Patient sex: M
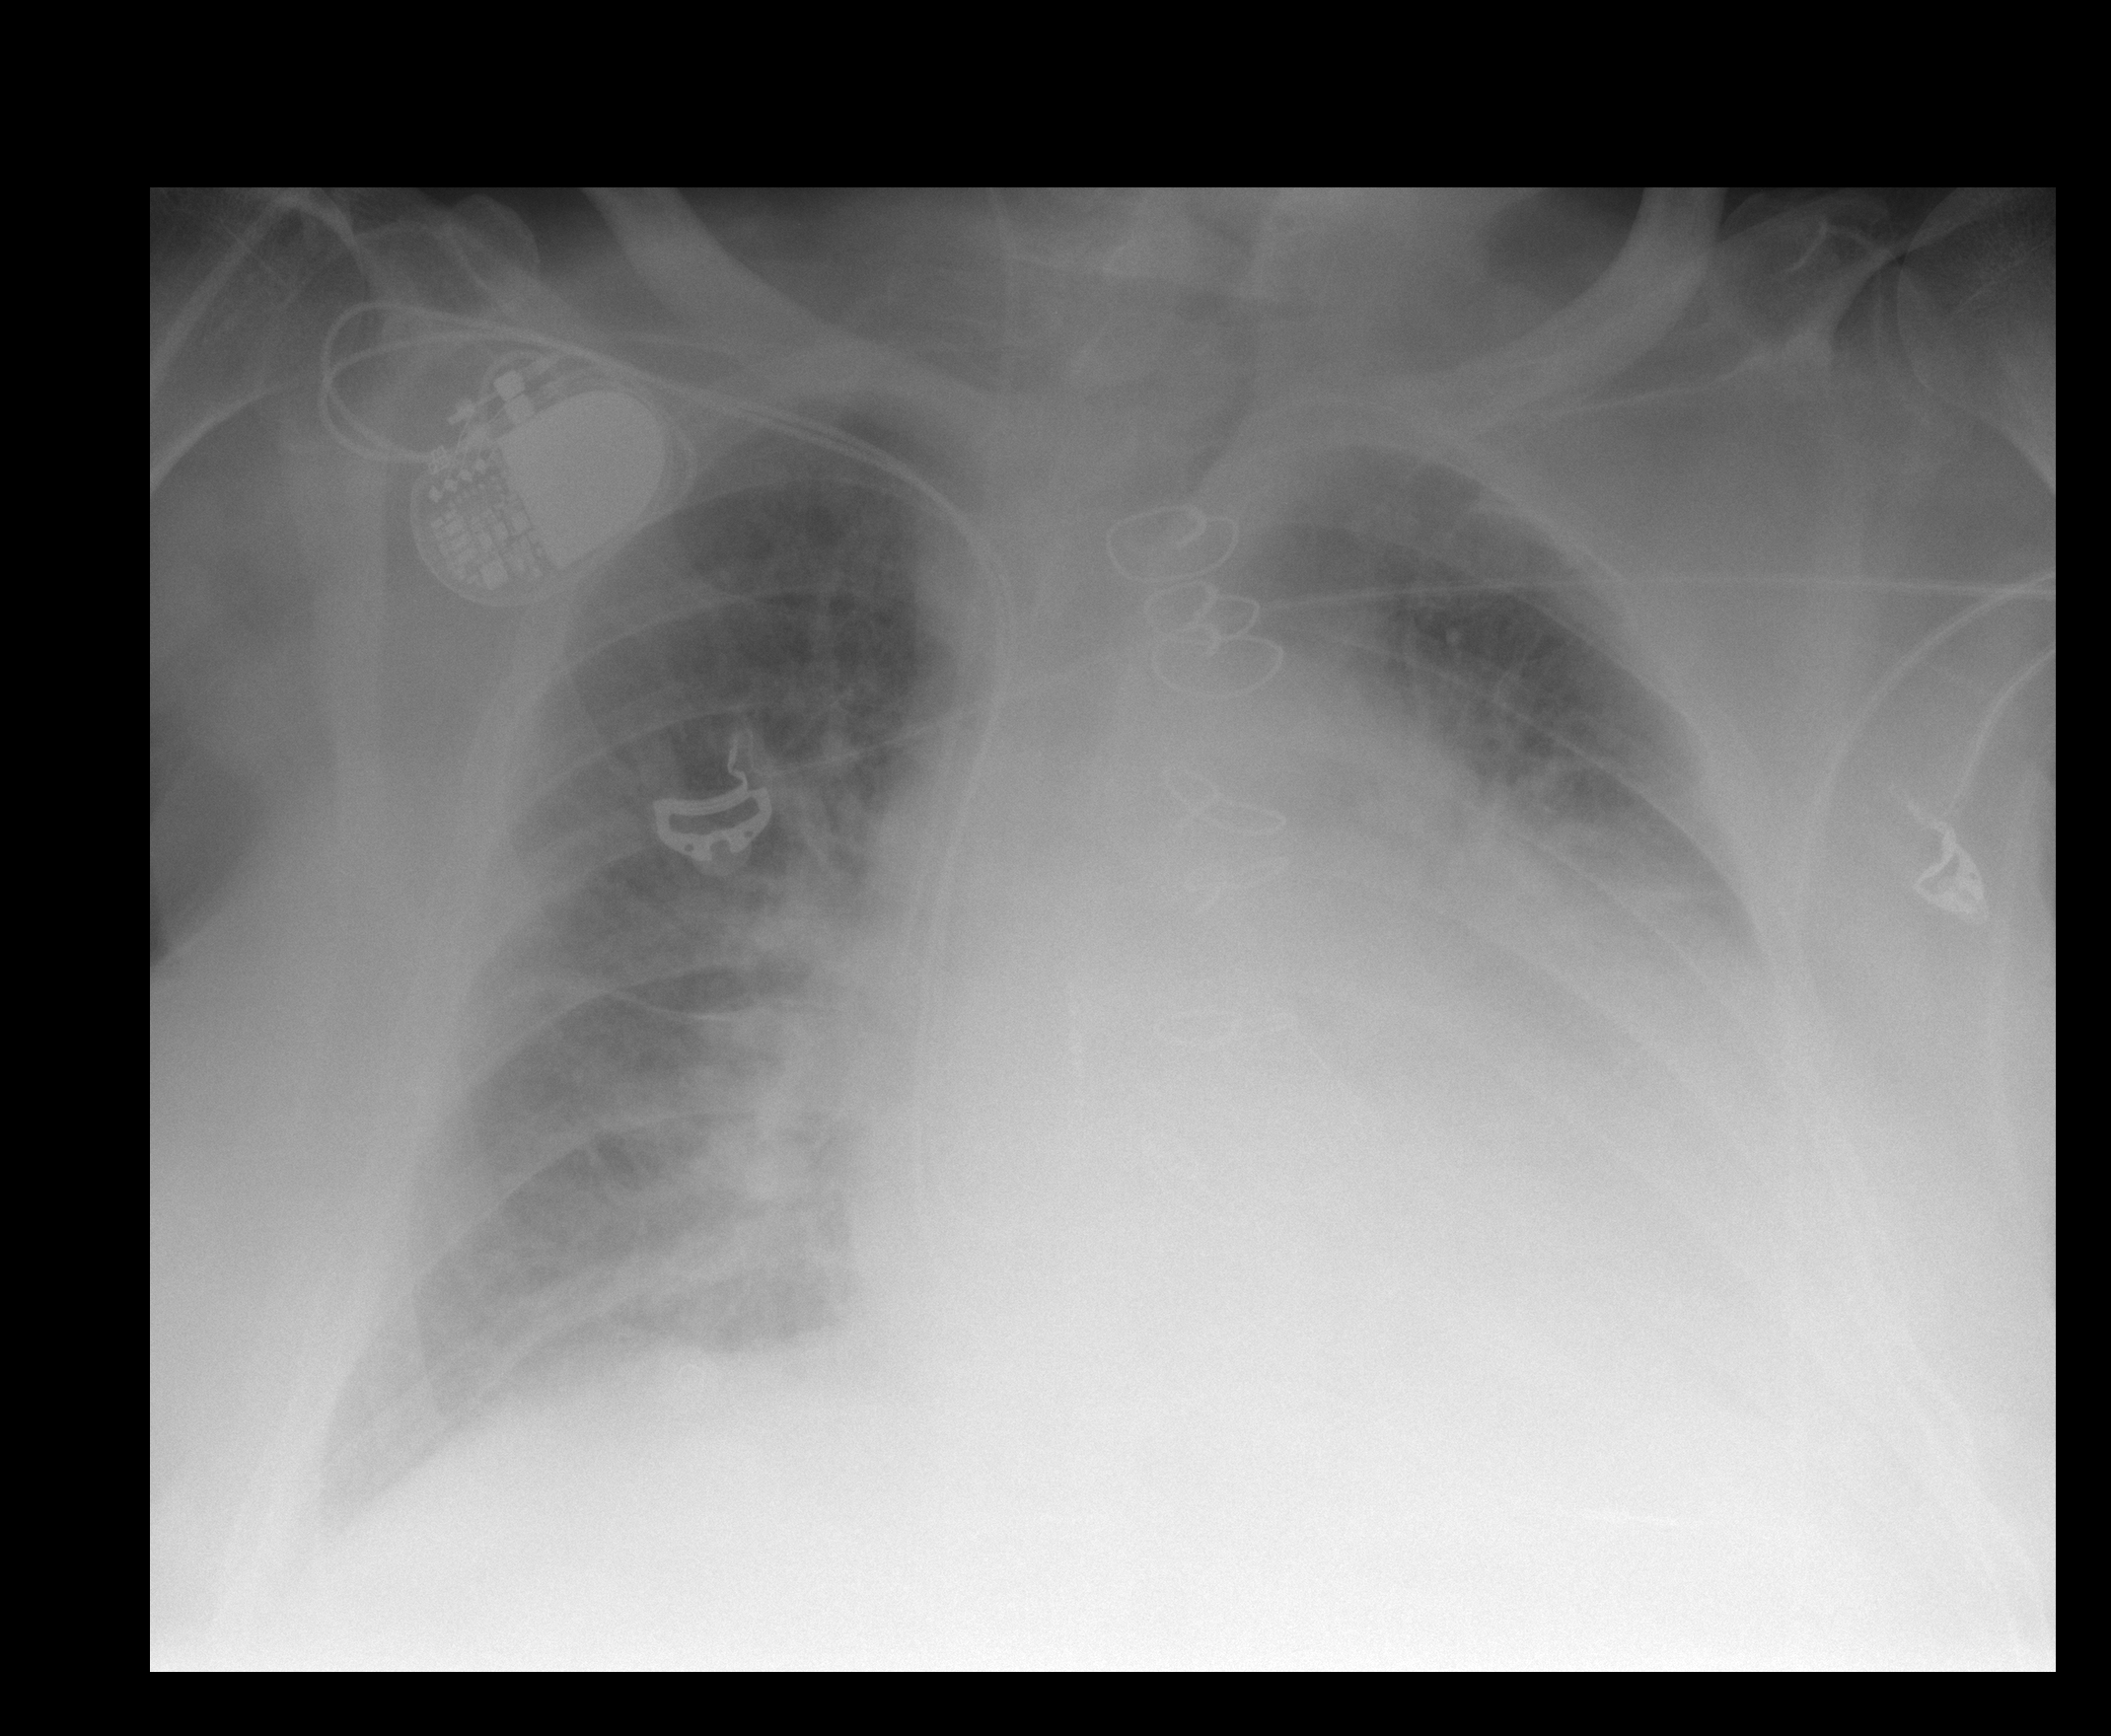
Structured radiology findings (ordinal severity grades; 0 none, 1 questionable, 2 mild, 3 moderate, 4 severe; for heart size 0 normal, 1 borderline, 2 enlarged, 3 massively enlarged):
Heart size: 3
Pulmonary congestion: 3
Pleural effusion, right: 1
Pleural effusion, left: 3
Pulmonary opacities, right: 1
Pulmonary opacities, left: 0
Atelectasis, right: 2
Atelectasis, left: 3